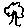
Label: tree